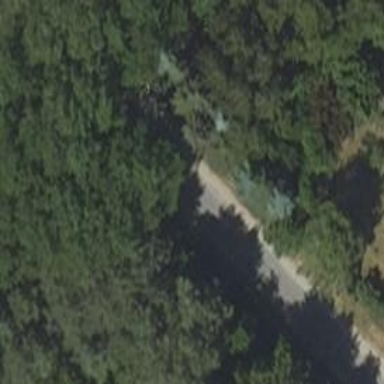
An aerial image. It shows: Residential road with asphalt surface and no sidewalks.